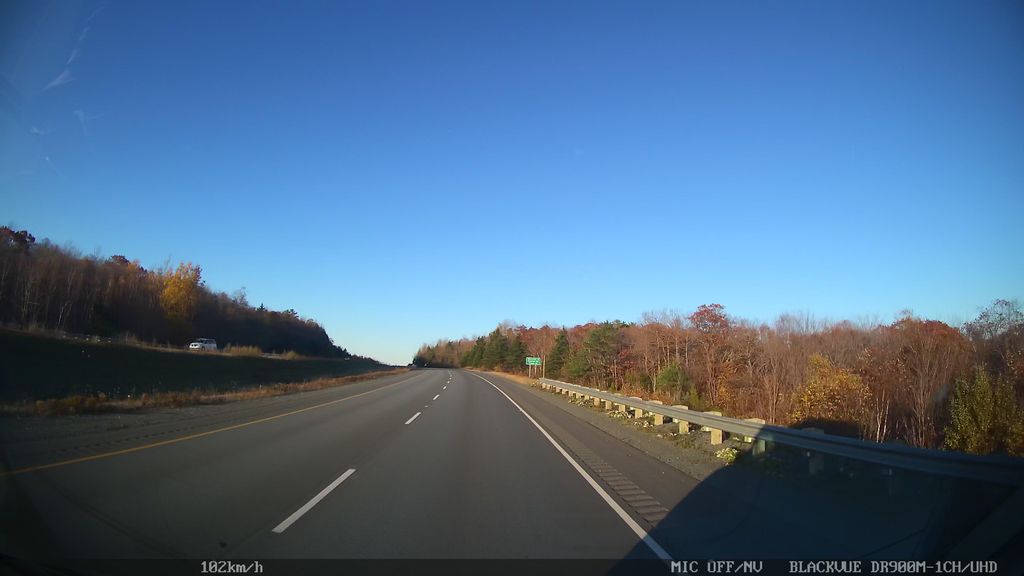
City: halifax